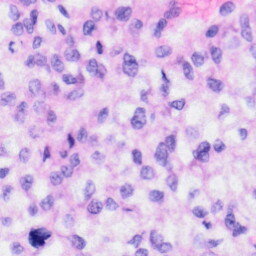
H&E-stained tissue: Liver